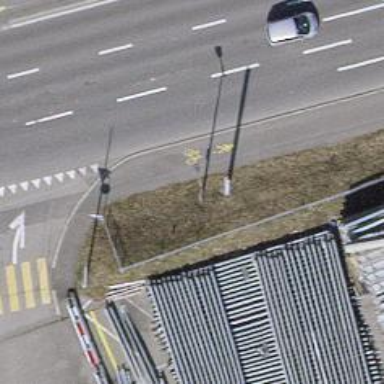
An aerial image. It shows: Sidewalk.